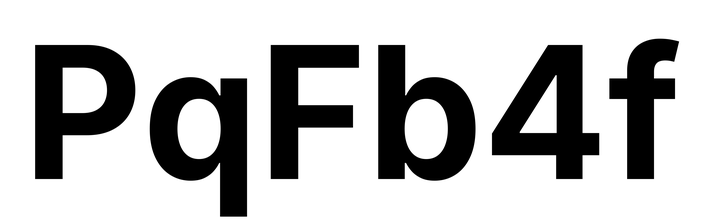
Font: Inter_Bold